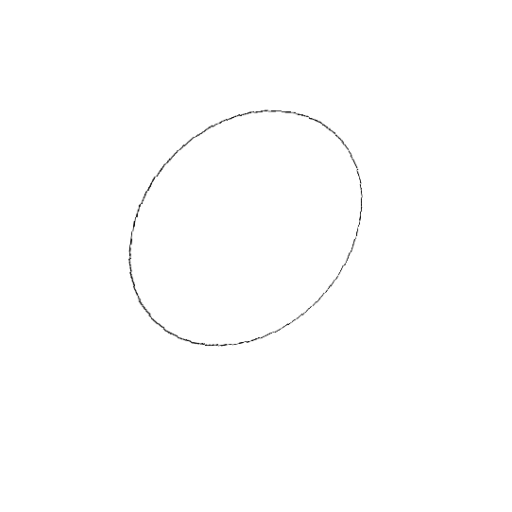
Crossing number: 0